Question: I am struggling with javascript these days, I want to create dynamic add/remove element using java script and i came across following site, but following example doesn't working for me do you know what is wrong in example?
<URL>
I am having issue in following line, which i found using chrome developer tool
'''
var html = '<input type="file" name="uploaded_files[]" /> ' +
'<a href="" onclick="javascript:removeElement('file-' + fileId + ''); return false;">Remove</a>';
'''
Here is the screenshot of google chrome developer tool

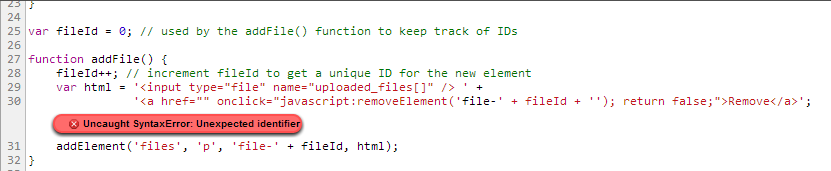
Answer: You need to escape your quotes.
'var html = '<input type="file" name="uploaded_files[]" /> ' + '<a href="" onclick="javascript:removeElement('file-' + fileId + ''); return false;">Remove</a>';'